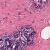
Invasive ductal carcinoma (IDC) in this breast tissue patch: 0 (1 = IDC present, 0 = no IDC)